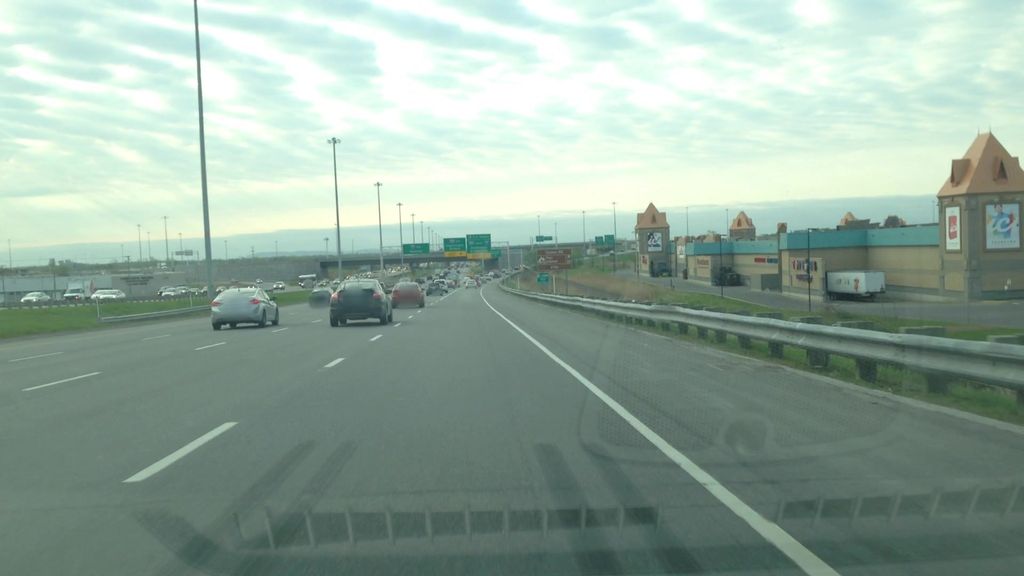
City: montreal